Question: Count the number of objects in the diagram.
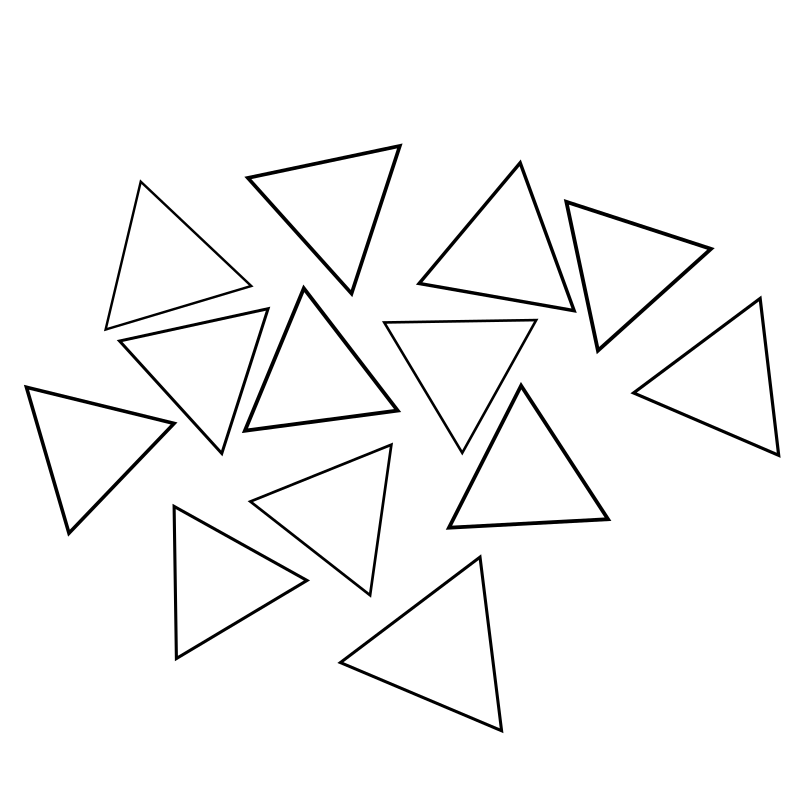
Answer: 13